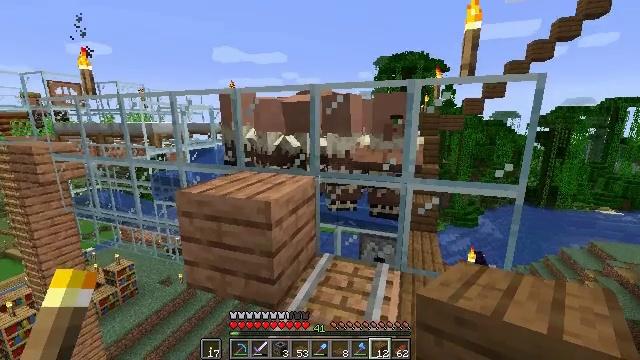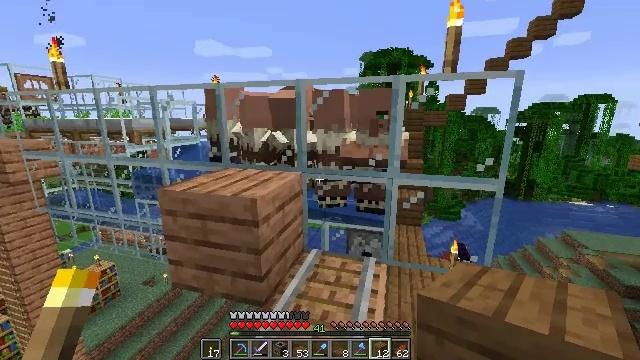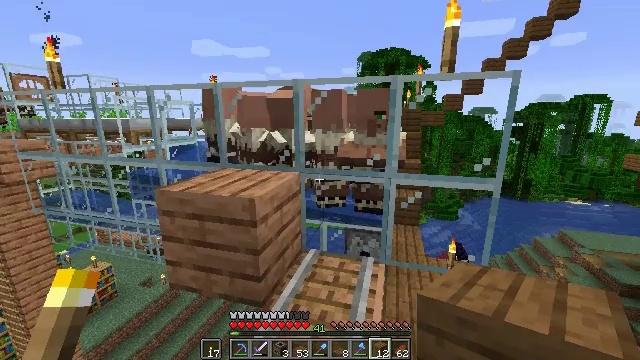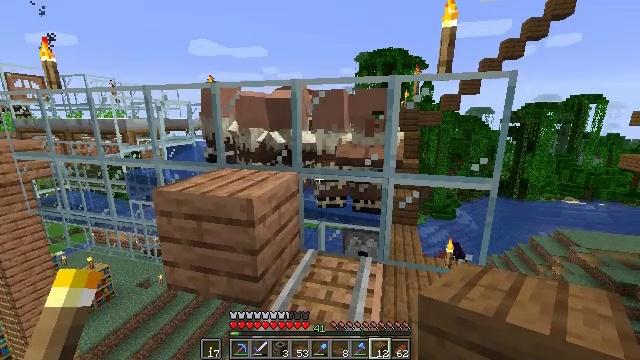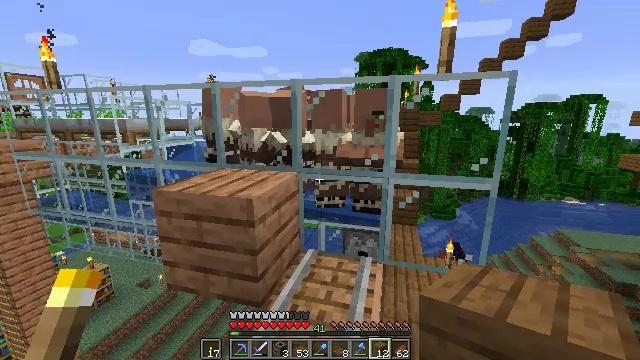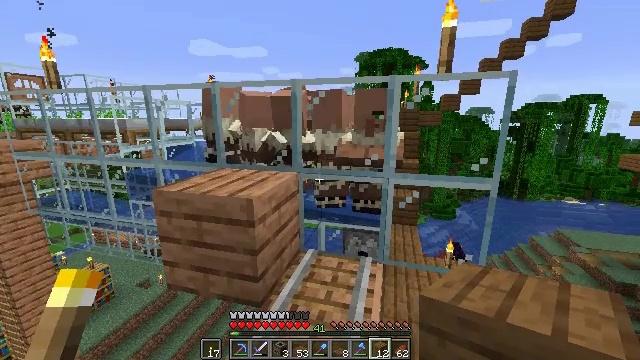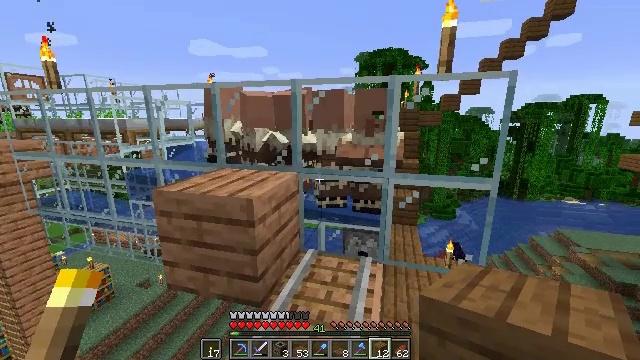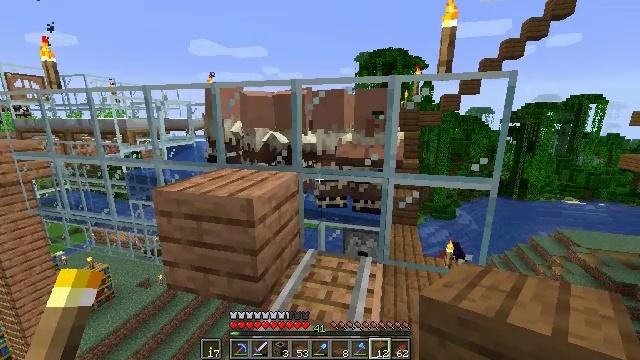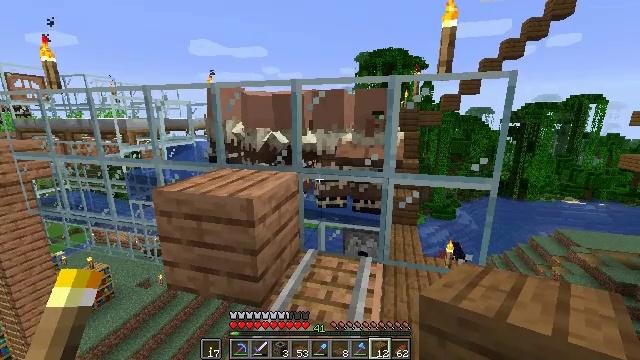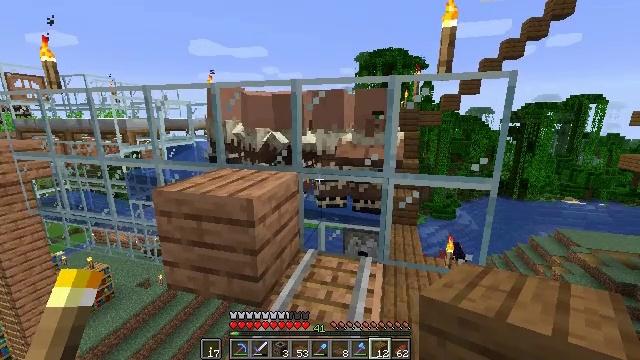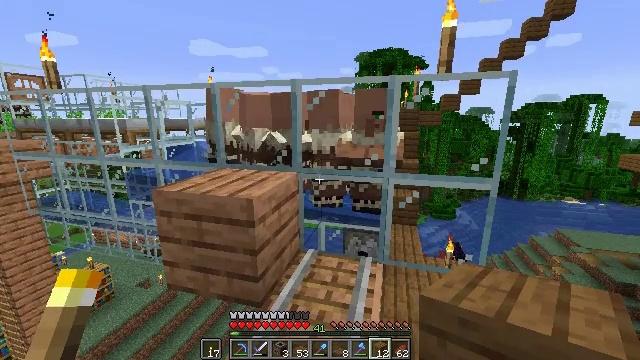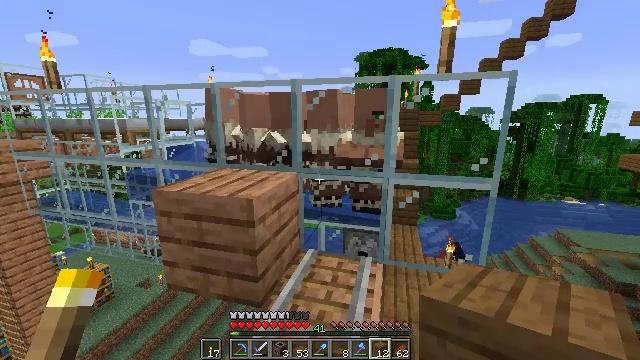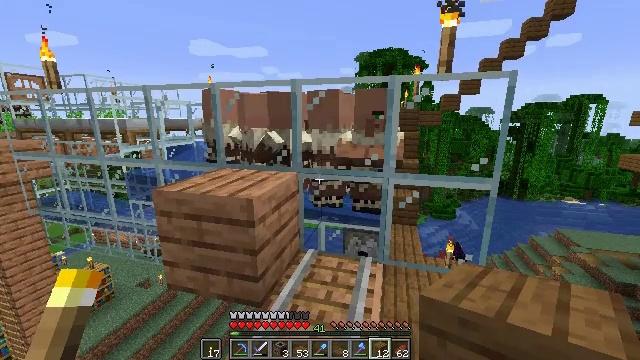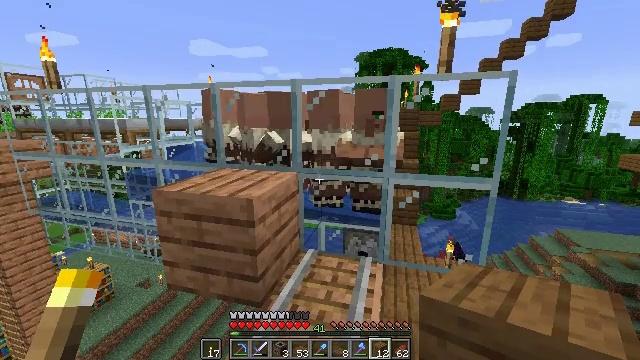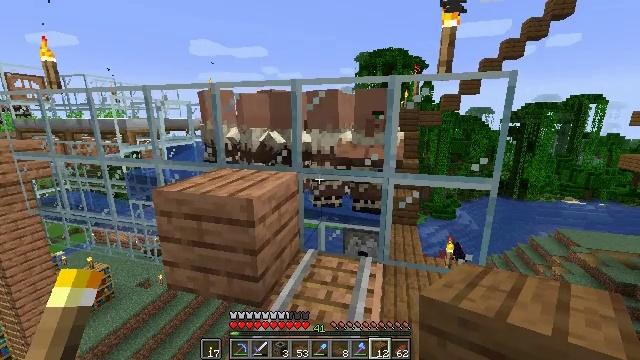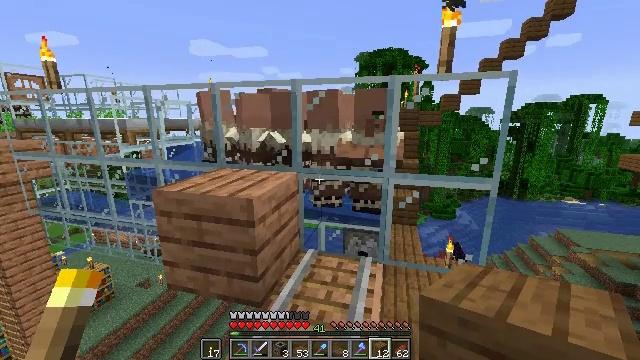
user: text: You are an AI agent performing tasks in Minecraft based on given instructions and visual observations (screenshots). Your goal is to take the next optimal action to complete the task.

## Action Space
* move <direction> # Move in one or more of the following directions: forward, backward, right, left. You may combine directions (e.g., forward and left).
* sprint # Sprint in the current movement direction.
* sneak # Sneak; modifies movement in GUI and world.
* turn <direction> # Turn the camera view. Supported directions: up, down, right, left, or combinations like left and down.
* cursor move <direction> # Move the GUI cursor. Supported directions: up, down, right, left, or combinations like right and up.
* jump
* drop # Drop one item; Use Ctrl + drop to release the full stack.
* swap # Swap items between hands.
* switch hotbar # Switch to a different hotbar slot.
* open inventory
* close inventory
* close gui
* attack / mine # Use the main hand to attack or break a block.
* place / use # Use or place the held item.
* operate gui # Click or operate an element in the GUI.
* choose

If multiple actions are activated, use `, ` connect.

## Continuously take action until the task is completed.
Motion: motion action
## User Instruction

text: Open the crafting table and craft a minecart with iron ingots.
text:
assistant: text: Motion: turn right
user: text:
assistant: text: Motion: no_op
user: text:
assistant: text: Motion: no_op
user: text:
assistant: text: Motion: no_op
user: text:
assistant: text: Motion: no_op
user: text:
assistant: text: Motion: no_op
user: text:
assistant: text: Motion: no_op
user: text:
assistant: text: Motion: no_op
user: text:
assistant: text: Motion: no_op
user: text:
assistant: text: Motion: no_op
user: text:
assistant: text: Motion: no_op
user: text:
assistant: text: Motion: no_op
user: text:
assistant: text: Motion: no_op
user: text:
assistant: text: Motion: no_op
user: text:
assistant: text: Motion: no_op
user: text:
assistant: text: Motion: no_op
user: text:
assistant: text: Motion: no_op
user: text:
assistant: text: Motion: no_op
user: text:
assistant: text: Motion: no_op
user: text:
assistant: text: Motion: no_op
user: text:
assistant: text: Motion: move forward
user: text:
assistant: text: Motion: move forward, turn right
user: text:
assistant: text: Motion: move forward, turn right
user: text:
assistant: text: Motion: move forward, sprint, turn right
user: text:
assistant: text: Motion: move forward, sprint
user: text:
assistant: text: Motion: move forward, sprint
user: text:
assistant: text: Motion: move forward, sprint
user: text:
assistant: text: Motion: move forward, turn left
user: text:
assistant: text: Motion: move forward, turn left, jump
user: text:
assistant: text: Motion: move forward, turn left, jump